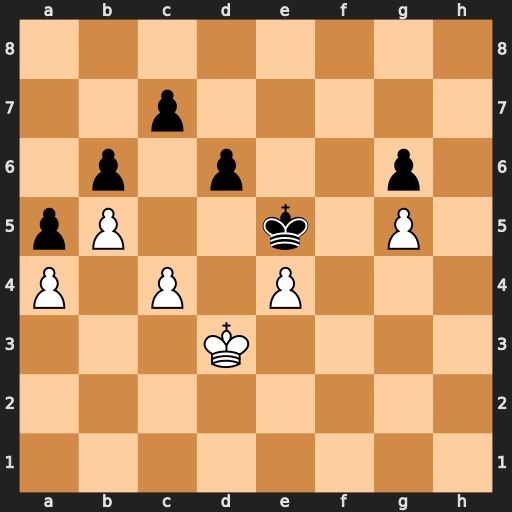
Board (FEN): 8/2p5/1p1p2p1/pP2k1P1/P1P1P3/3K4/8/8
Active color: w
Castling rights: -
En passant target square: -
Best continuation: Ke3 Ke6 Kd4 Kd7 Kd5